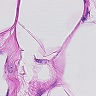
Metastatic tissue present: no